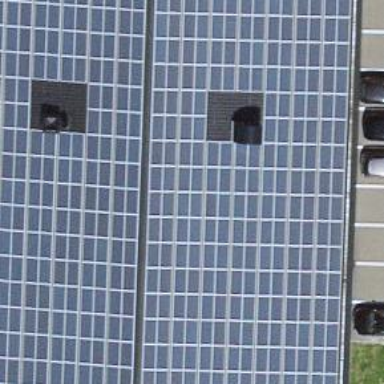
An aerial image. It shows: Solar power generator with photovoltaic panels.